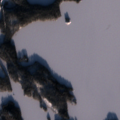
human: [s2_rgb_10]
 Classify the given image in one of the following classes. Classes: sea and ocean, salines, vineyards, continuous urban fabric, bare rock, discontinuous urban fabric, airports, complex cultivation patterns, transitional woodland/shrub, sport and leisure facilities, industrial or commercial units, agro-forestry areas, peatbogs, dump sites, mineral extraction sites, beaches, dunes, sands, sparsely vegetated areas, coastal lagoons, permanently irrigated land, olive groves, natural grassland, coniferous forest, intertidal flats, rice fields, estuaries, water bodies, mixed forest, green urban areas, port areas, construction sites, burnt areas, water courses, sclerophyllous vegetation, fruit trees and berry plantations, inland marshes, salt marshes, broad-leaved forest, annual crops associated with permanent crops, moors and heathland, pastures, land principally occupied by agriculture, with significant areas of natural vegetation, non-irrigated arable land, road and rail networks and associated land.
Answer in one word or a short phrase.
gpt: coniferous forest, transitional woodland/shrub, water bodies